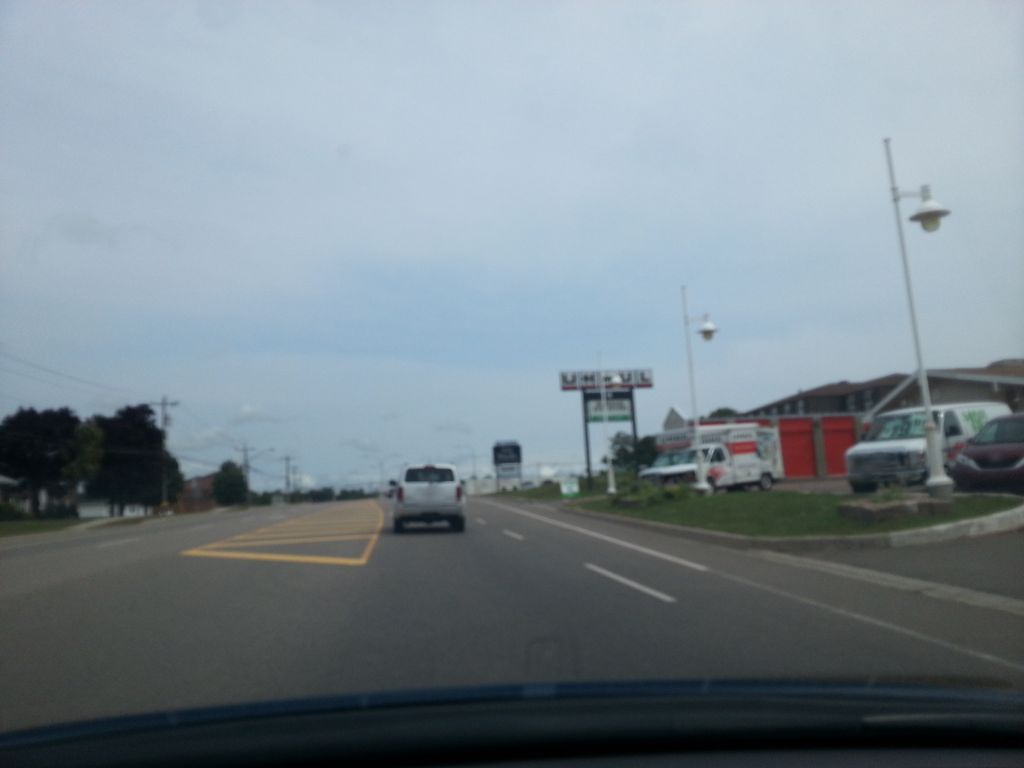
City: charlottetown